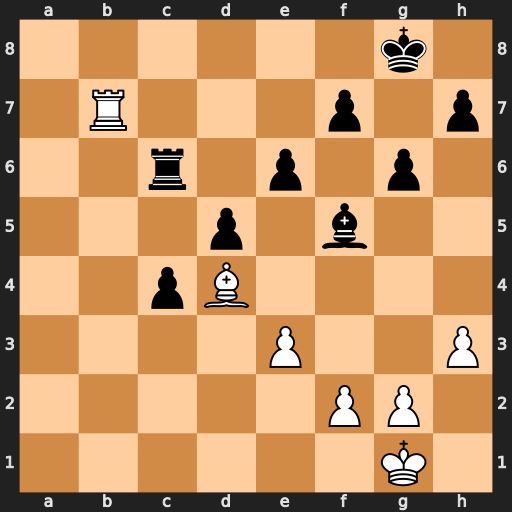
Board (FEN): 6k1/1R3p1p/2r1p1p1/3p1b2/2pB4/4P2P/5PP1/6K1
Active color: w
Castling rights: -
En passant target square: -
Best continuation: Rb8+ Rc8 Rxc8#